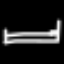
Label: bed